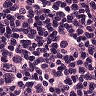
Metastatic tissue present: yes